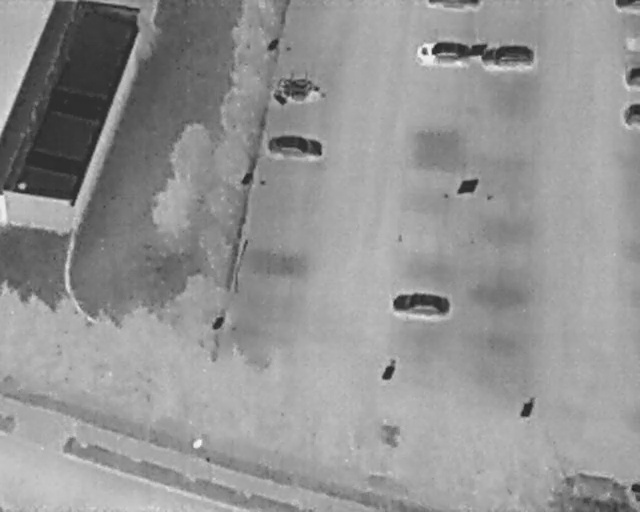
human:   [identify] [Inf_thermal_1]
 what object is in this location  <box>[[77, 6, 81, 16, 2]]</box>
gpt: <ref>1 medium car at the top right</ref>

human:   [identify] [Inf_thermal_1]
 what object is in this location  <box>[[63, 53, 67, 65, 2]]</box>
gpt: <ref>1 medium car at the center</ref>

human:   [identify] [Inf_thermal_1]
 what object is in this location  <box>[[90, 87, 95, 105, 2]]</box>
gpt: <ref>1 large car at the bottom right</ref>